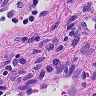
Metastatic tissue present: no